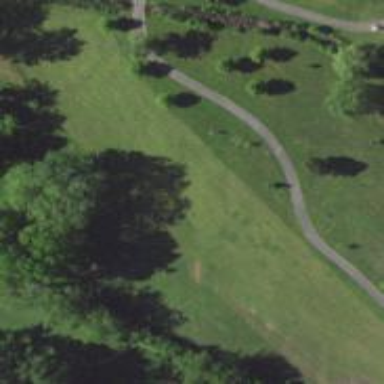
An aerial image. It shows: Well-maintained grassy golf fairway for the sport of golf.